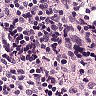
Metastatic tissue present: no